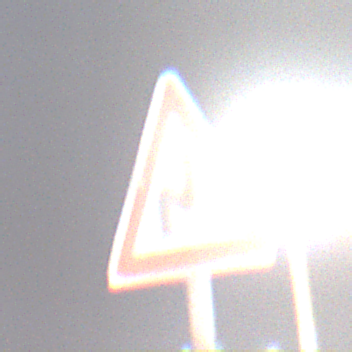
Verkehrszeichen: DoppelkurveRechts
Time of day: Night
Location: Outdoor (Urban)
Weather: PartlyCloudy
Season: NotSpecified
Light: Artificial